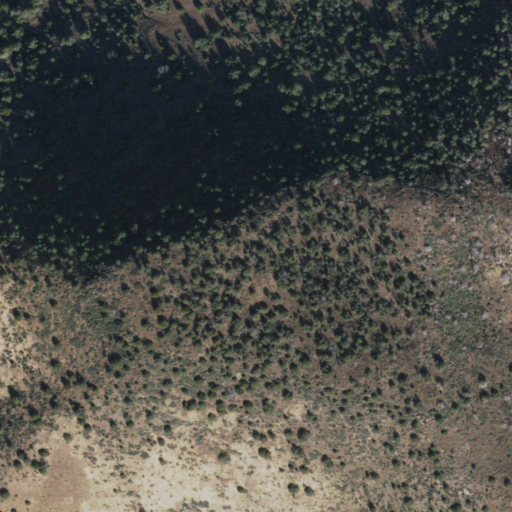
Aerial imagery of mountain in Arizona named Coyote Butte containing evergreen forest and shrub